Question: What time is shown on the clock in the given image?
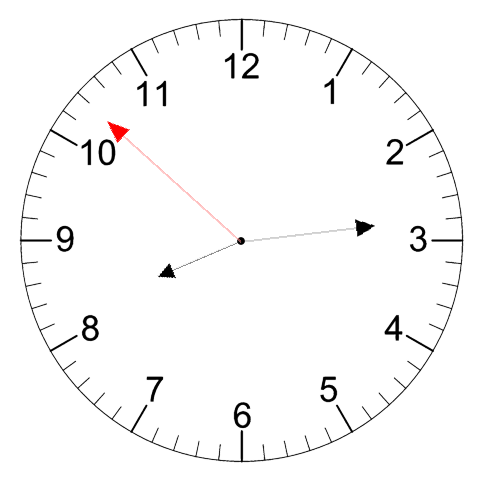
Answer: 08:13:52